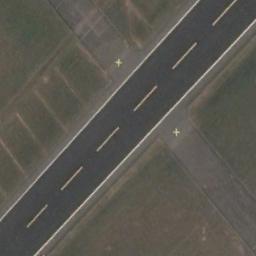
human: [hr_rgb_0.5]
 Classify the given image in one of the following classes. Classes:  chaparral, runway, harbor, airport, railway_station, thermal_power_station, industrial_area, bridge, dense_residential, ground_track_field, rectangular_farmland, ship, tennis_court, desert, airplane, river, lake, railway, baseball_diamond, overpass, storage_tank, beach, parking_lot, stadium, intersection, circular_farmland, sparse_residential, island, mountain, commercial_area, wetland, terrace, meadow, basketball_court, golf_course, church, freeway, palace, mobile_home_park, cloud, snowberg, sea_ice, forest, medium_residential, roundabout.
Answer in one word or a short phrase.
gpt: runway